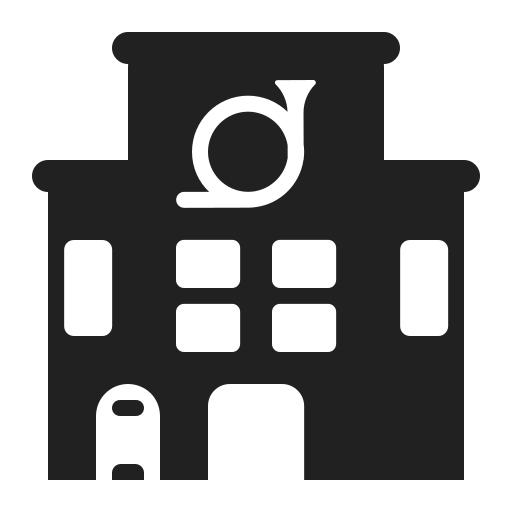
post office high contrast